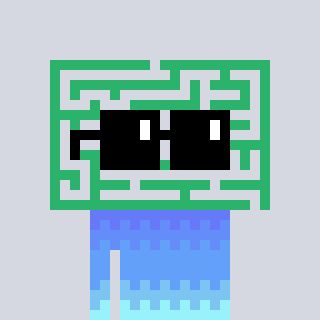
a pixel art character with square black sunglasses, a maze-shaped head and a grayscale-colored body on a cool background